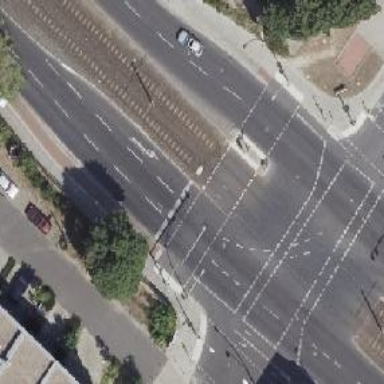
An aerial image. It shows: Tram crossing on the railway.